Question: I want to make a percentage width to include the padding. That is, if my 'div' width is '50%' or '500px', it should be '250px' regardless of the padding.
Here's the fiddler: <URL>
As you can see here...

... the kitty is still '290px' wide while it should be '250px'. I'm using 'box-sizing: border-box;' to no avail.
Any idea?
I need the image to keep being 100% inside the div, unless there's another way for it to occupy the entire width.
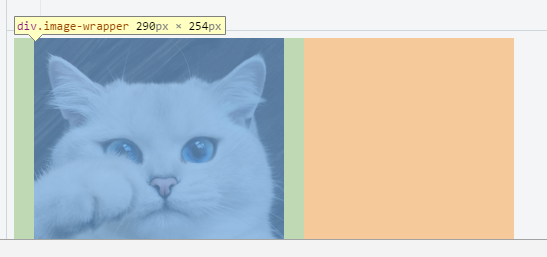
Answer: Seems like you still have to add vendor prefixes <URL>
'''
.container .image-wrapper {
width: 50%;
padding: 0 20px;
-webkit-box-sizing: border-box;
-moz-box-sizing: border-box;
box-sizing: border-box; // this makes no difference
}
'''